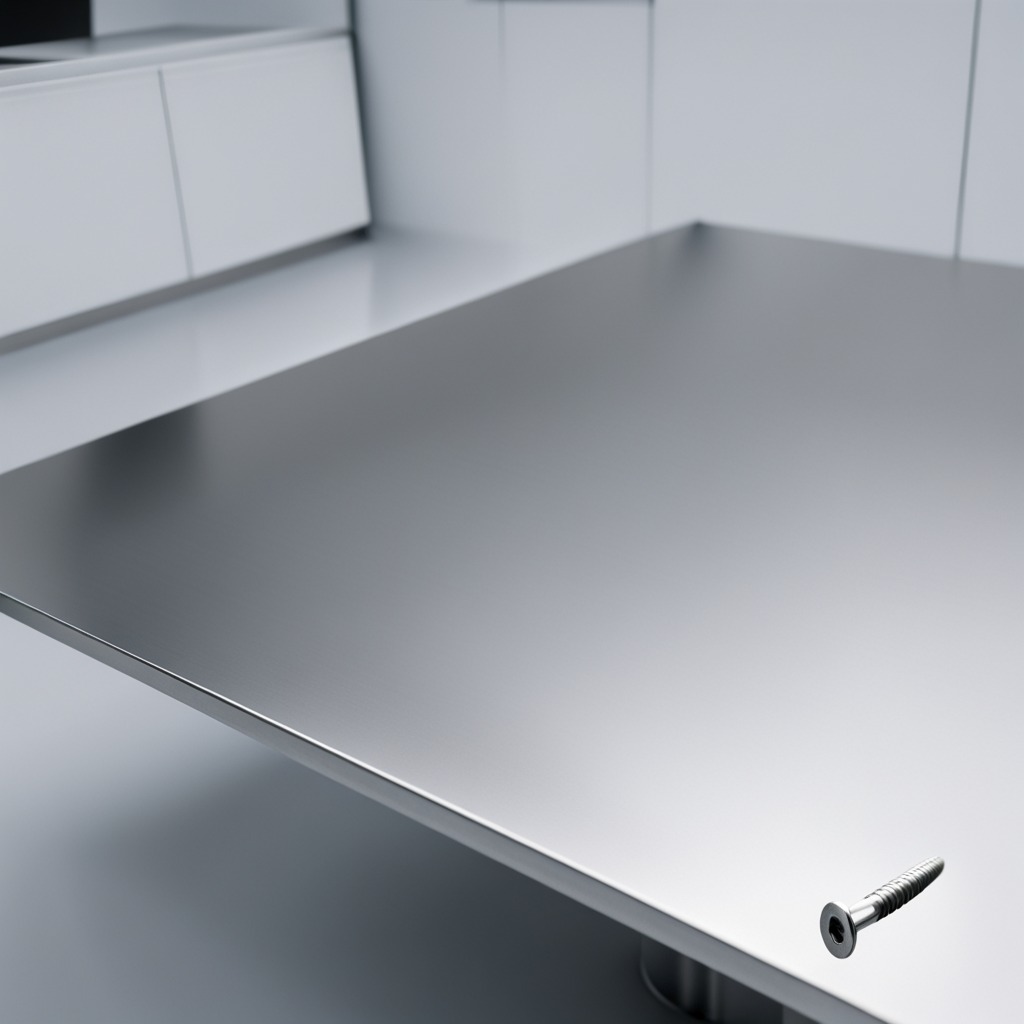
A metal screw is lying on the stainless steel table in a high-end prototyping lab.